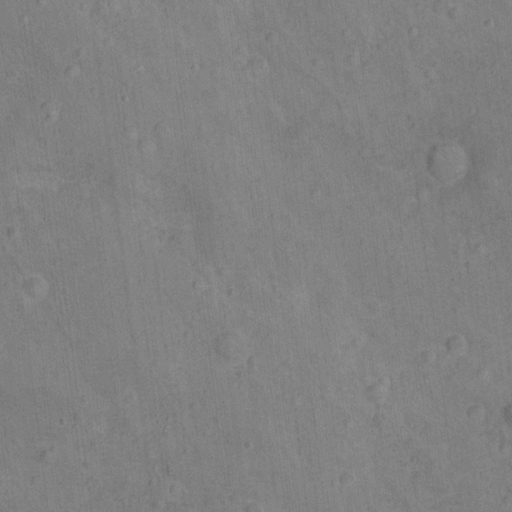
Classes present: Background